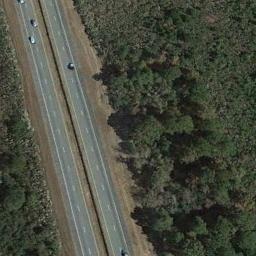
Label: freeway